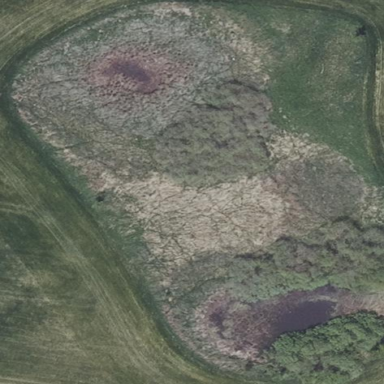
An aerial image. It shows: Reedbed wetland area.